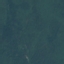
Land use / land cover class: Forest